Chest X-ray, AP view. Patient: 22 years old, sex M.
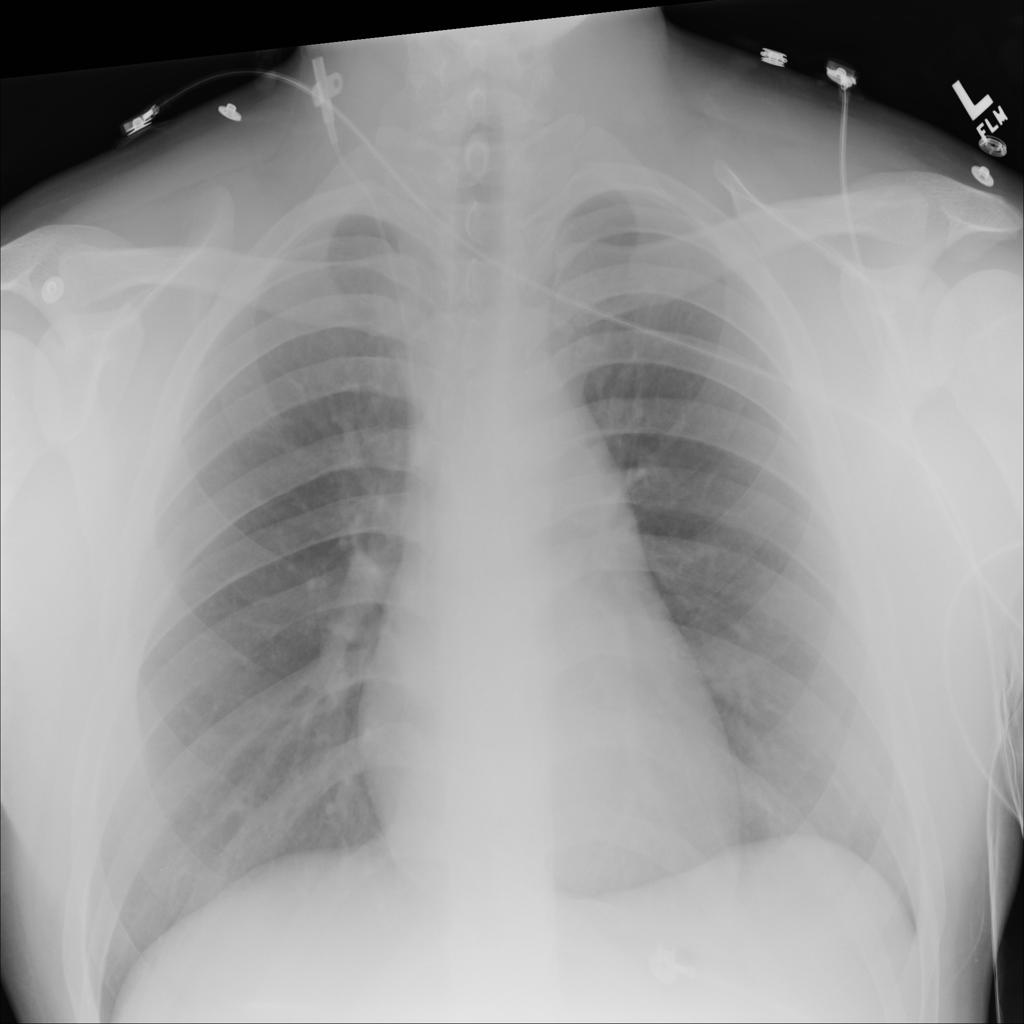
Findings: No Finding